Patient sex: M
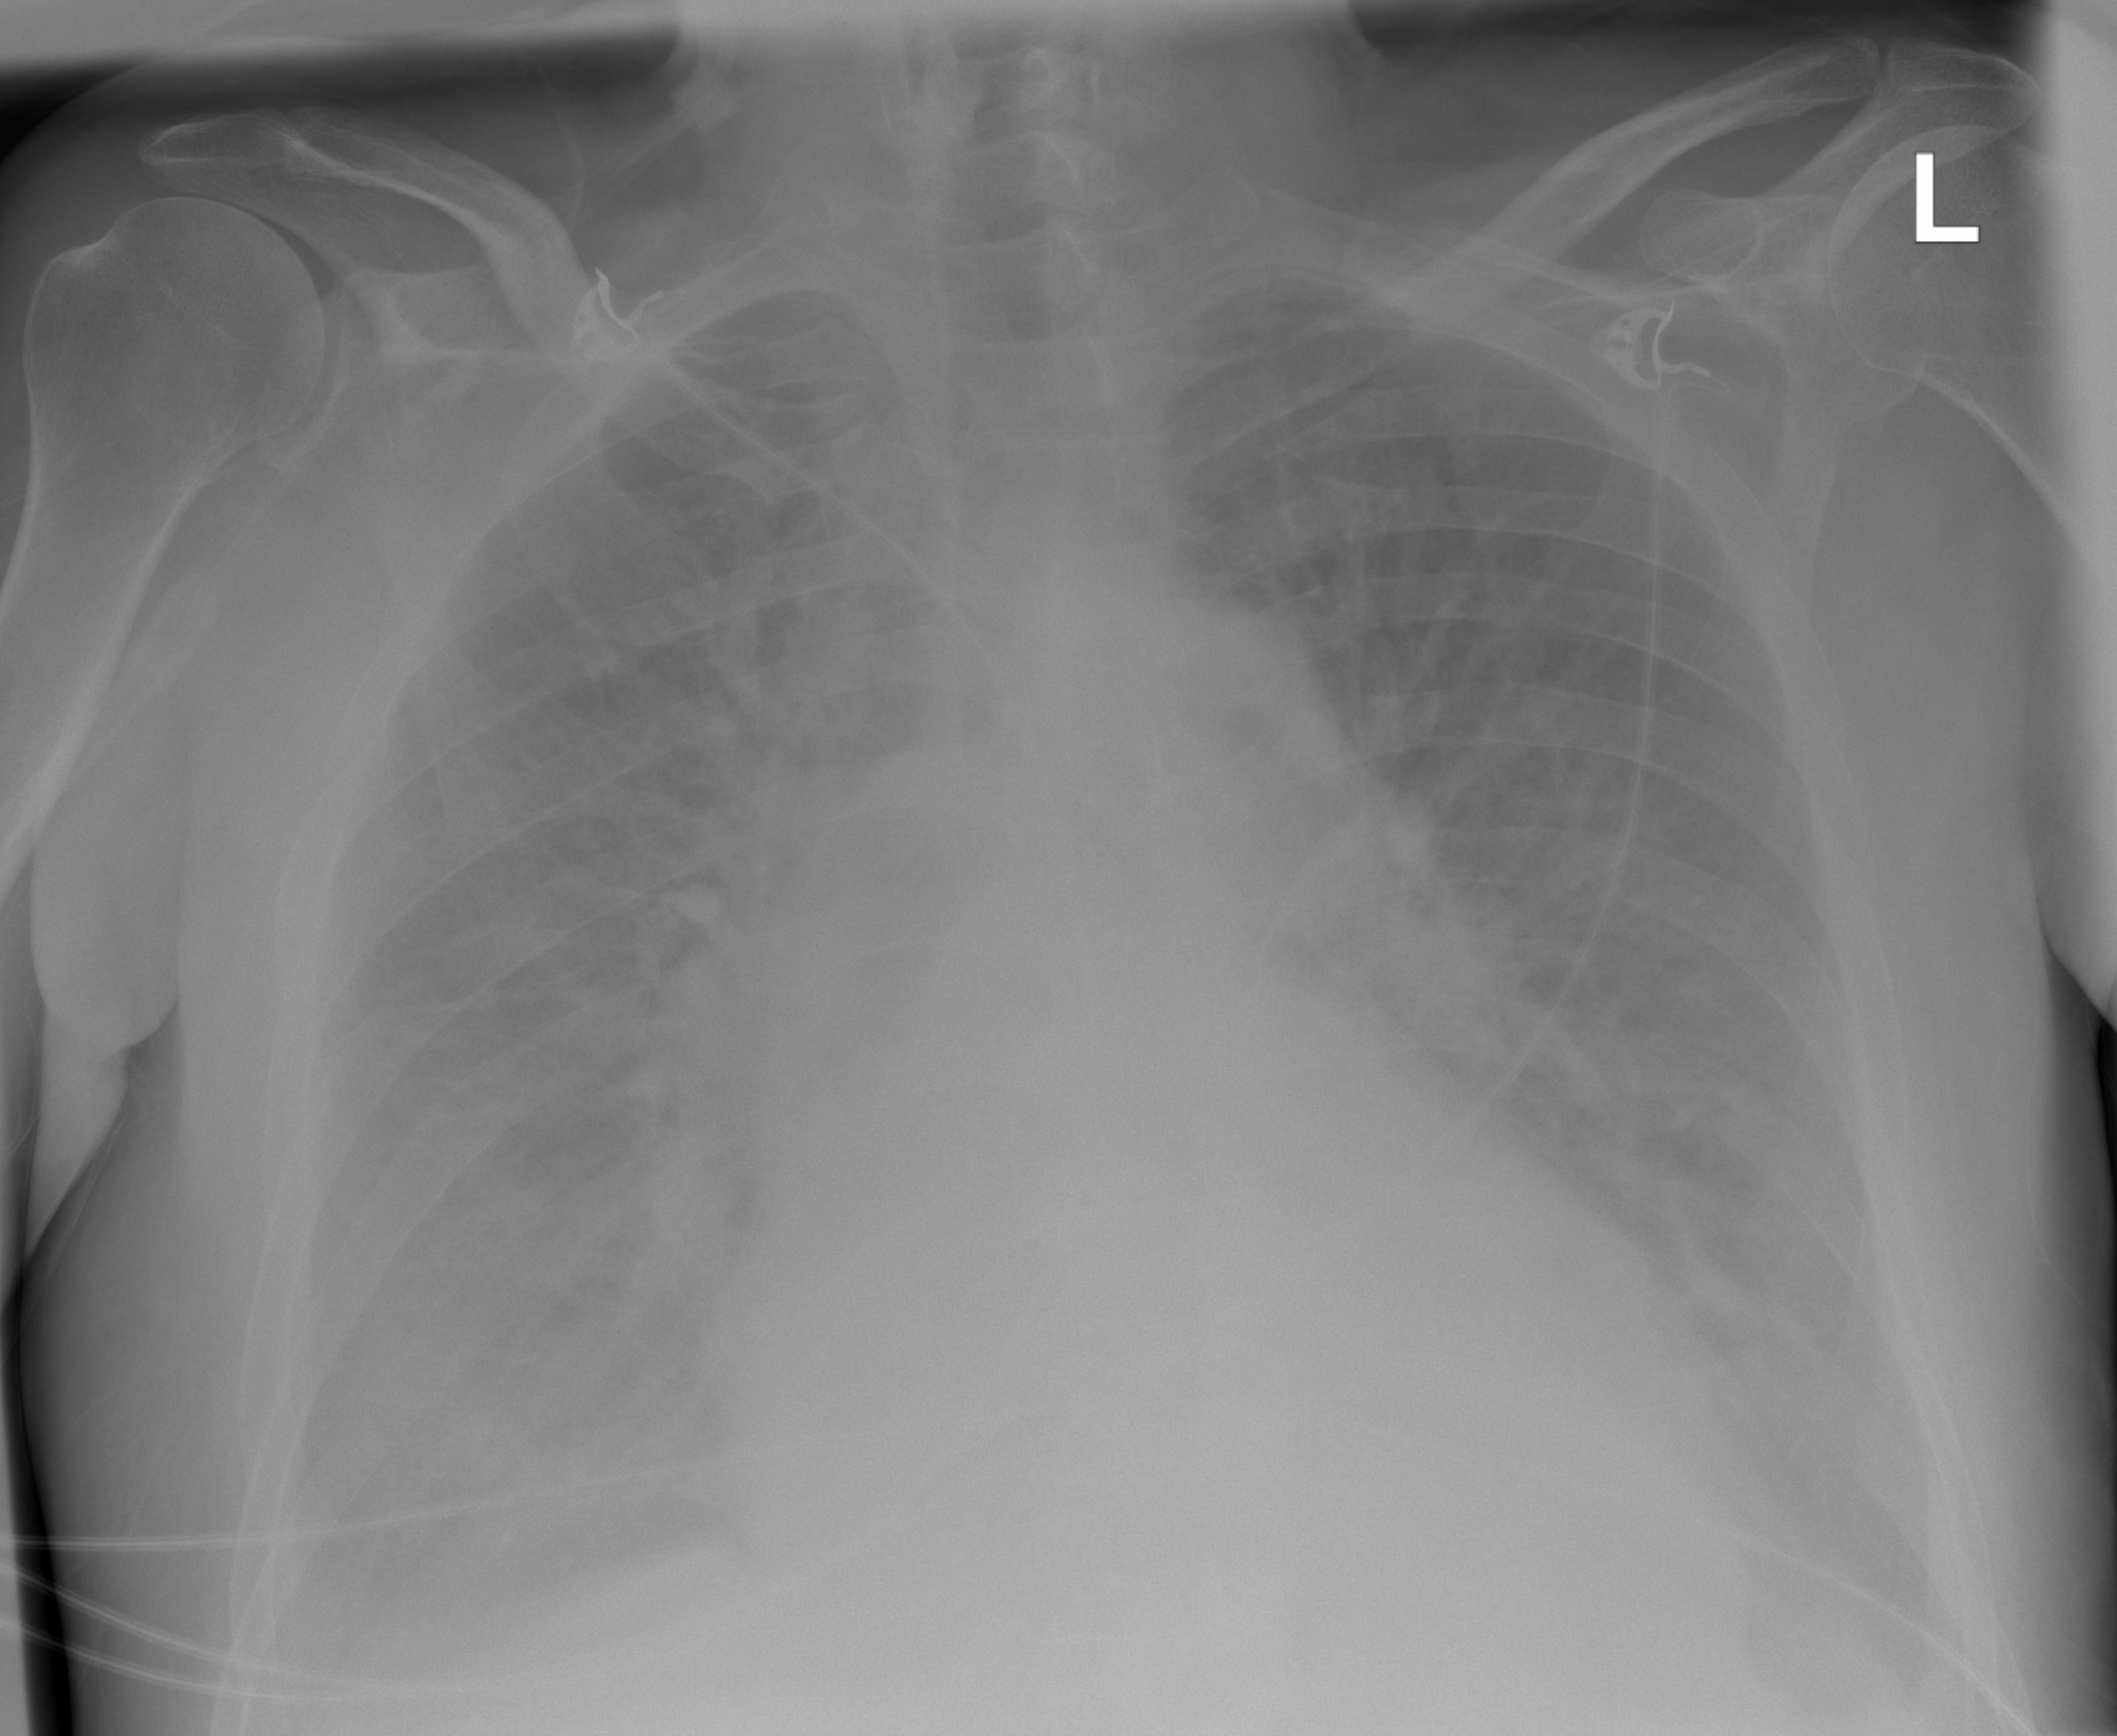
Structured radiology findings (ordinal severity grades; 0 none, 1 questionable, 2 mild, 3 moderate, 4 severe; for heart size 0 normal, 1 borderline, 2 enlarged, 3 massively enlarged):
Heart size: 2
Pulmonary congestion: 3
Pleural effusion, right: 3
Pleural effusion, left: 3
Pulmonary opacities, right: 2
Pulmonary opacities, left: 2
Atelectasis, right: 2
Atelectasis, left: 2